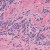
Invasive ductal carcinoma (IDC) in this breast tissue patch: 1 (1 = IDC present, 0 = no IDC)